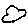
Label: cloud